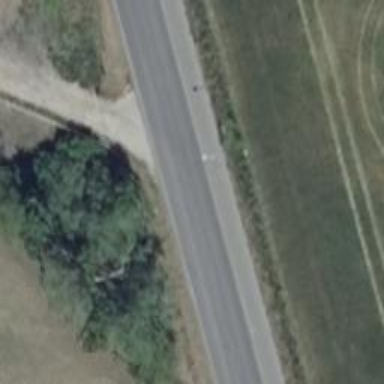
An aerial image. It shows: Unclassified road with sidewalk on the left.